This is a demodulated (Hilbert-envelope) spectrum computed from a bearing vibration snapshot; the dashed markers indicate where each bearing fault type would appear (BPFO, BPFI, BSF, FTF). Classify the bearing condition as one of: normal, inner_race, outer_race, ball.
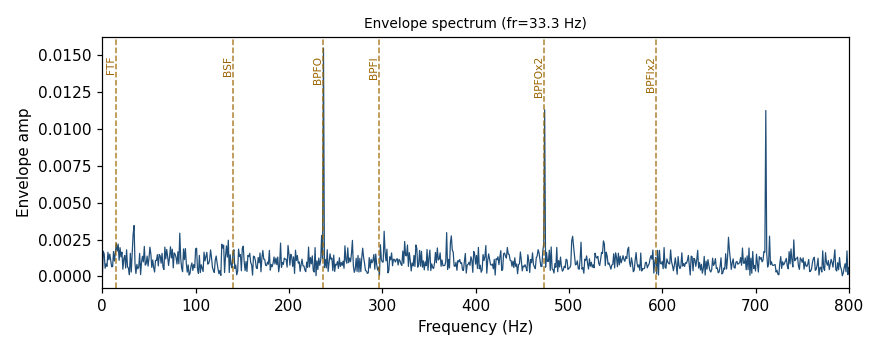
Answer: outer_race